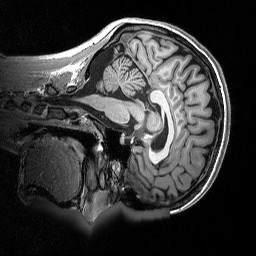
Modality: T1w
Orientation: sagittal